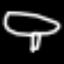
Label: mushroom